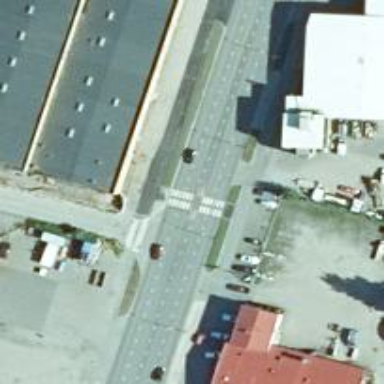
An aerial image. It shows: Marked road crossing.